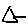
Label: triangle